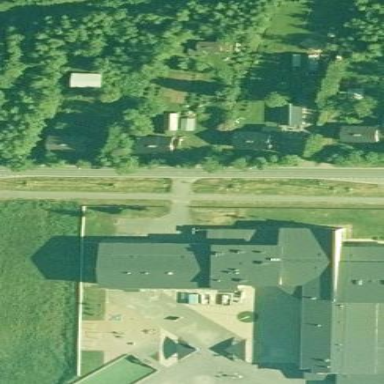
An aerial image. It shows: School building.